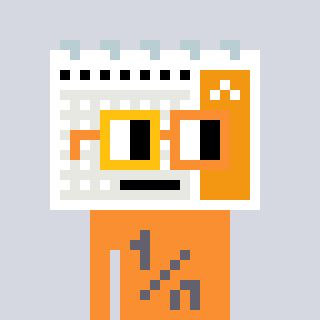
a pixel art character with square yellow and orange glasses, a calendar-shaped head and a orange-colored body on a cool background